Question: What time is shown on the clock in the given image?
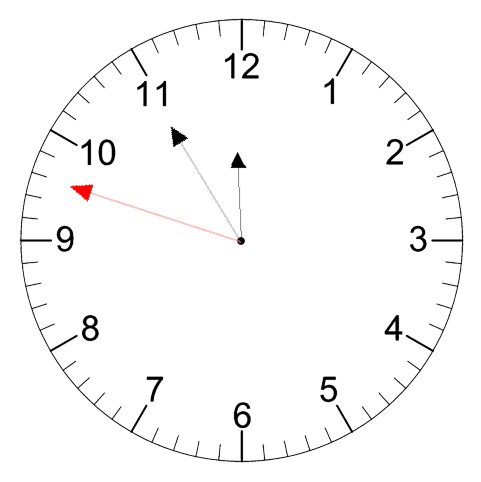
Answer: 11:54:48